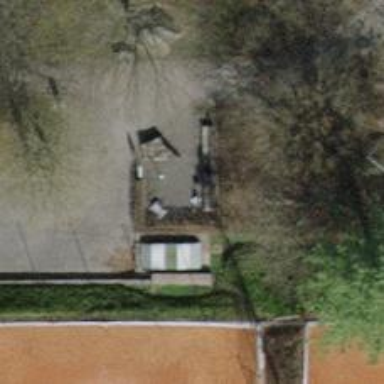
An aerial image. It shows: Bench.